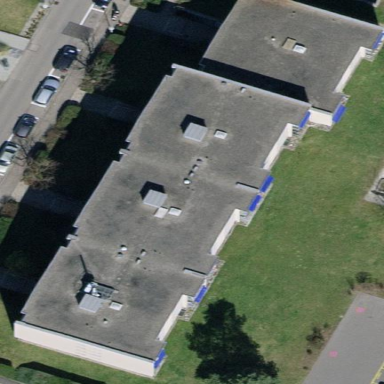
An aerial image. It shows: View of apartment building.